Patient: sex M, age 78
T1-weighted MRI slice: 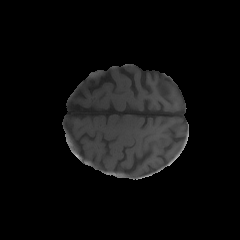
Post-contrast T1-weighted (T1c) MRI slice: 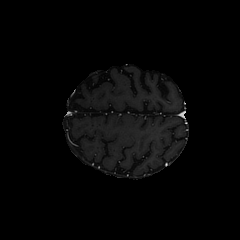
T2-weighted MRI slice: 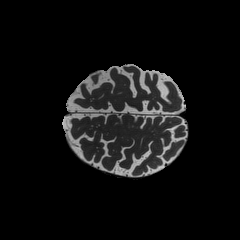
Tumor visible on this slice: no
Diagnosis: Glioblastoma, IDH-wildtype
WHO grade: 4